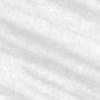
Label: change